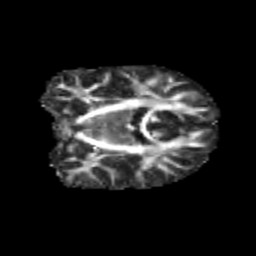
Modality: FA
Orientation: coronal
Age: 10
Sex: female
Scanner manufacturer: siemens
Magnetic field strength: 3 T
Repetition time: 3.8 s
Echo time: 0.07 s